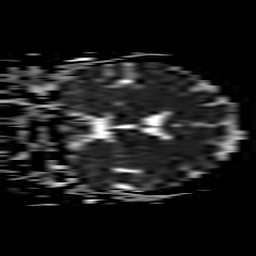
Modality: ADC
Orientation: coronal
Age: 45
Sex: female
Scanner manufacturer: philips
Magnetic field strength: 3 T
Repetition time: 3.462 s
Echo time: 0.076 s